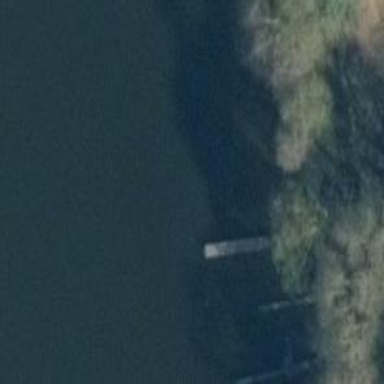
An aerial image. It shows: Man-made pier.